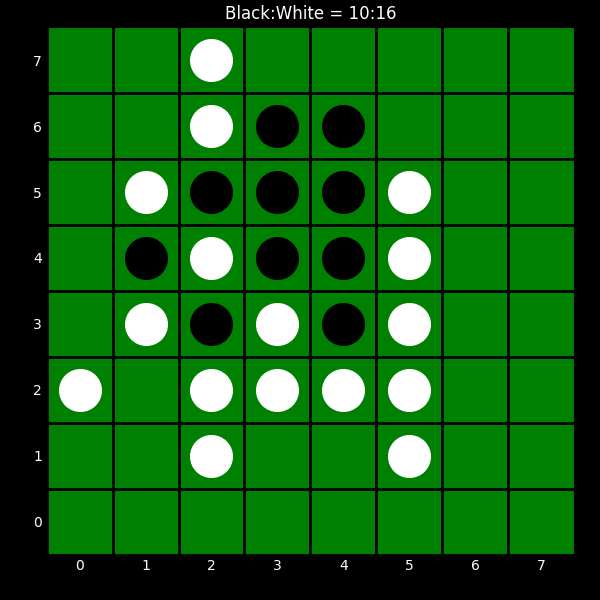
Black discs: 10
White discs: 16